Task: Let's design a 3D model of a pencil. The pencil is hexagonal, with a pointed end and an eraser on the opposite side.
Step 16:
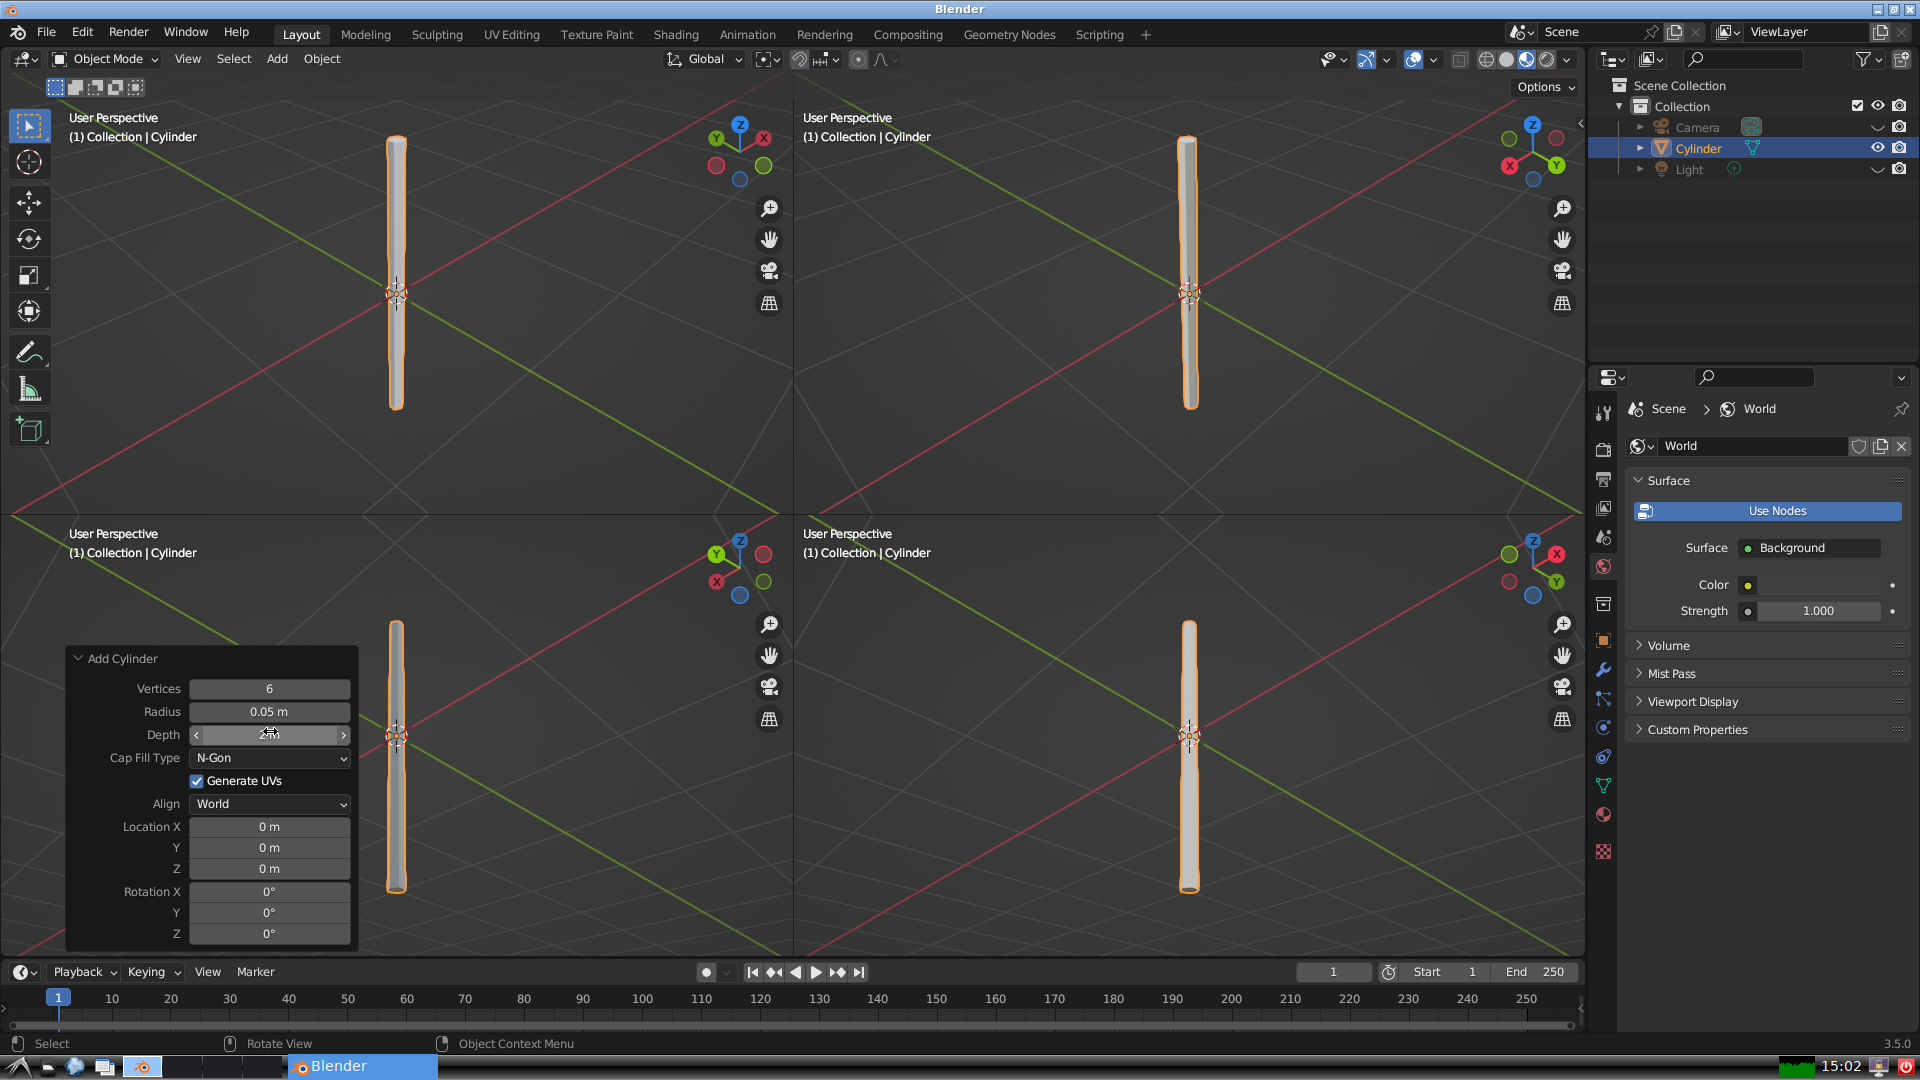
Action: click: no